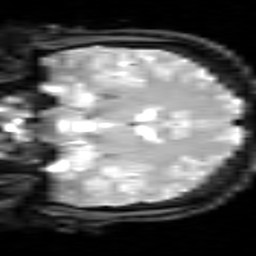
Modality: inplaneT2
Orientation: coronal
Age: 35
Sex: female